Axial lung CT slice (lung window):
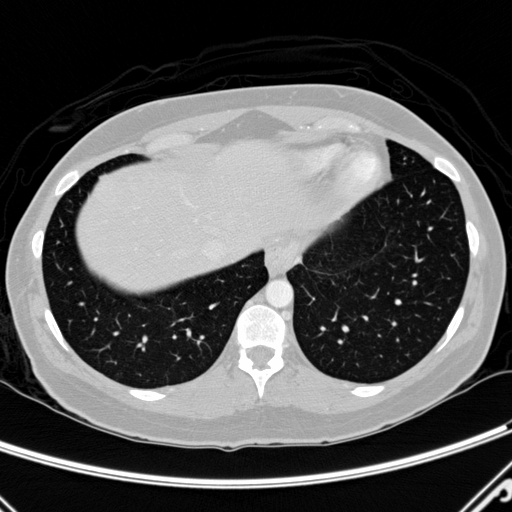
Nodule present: no